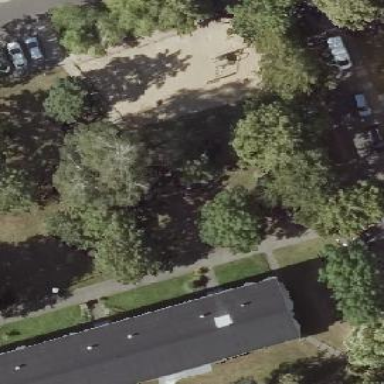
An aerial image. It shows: Playground area for leisure activities on the land.